Question: I have an 'ImageView' like this:
'''
<ImageView android:id="@+id/historyIcon"
tools:src="@drawable/to_delete"
android:scaleType="centerCrop"
android:layout_alignParentLeft="true"
android:layout_width="32dp"
android:layout_height="32dp" />
'''
How can I add a badge image on the top right corner of this 'ImageView'? Is it possible to add a secondary image on the same 'ImageView'?
Example image:

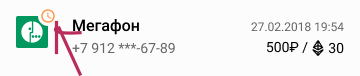
Answer: '''
<RelativeLayout
android:layout_width="100dp"
android:layout_height="100dp"
android:gravity="center">
<ImageView
android:id="@+id/xx"
android:layout_width="match_parent"
android:layout_height="match_parent"
android:layout_marginTop="10dp"
android:src="@mipmap/mprofilelogo"/>
<ImageView
android:id="@+id/ss"
android:layout_width="25dp"
android:layout_height="25dp"
android:layout_alignParentTop="true"
android:layout_alignParentRight="true"
android:layout_alignParentEnd="true"
android:background="@mipmap/ccc"
android:src="@null"/>
</RelativeLayout>
'''
Image will be
<URL>